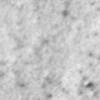
Label: no_change